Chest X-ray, PA view. Patient: 71 years old, sex M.
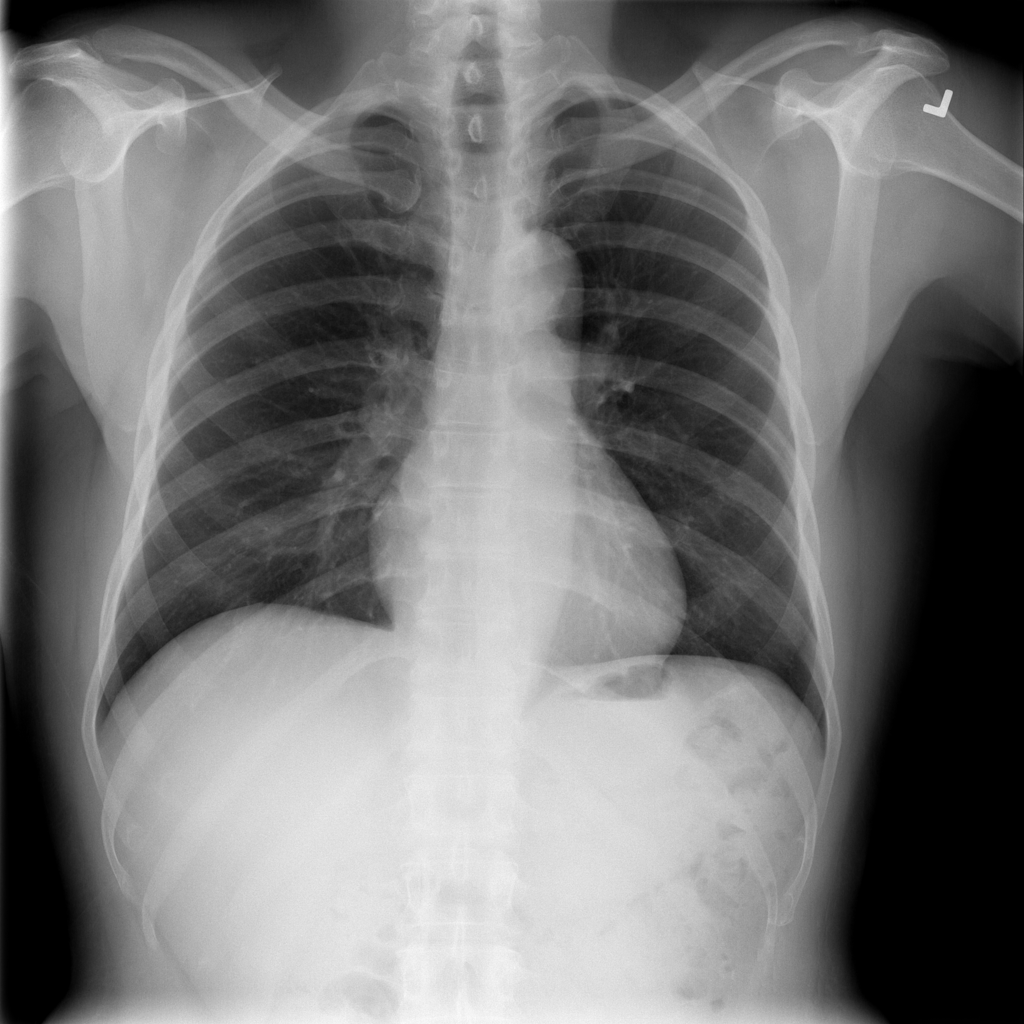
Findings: No Finding